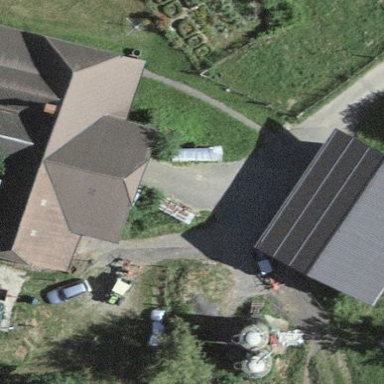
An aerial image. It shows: Farmyard area.